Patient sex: M
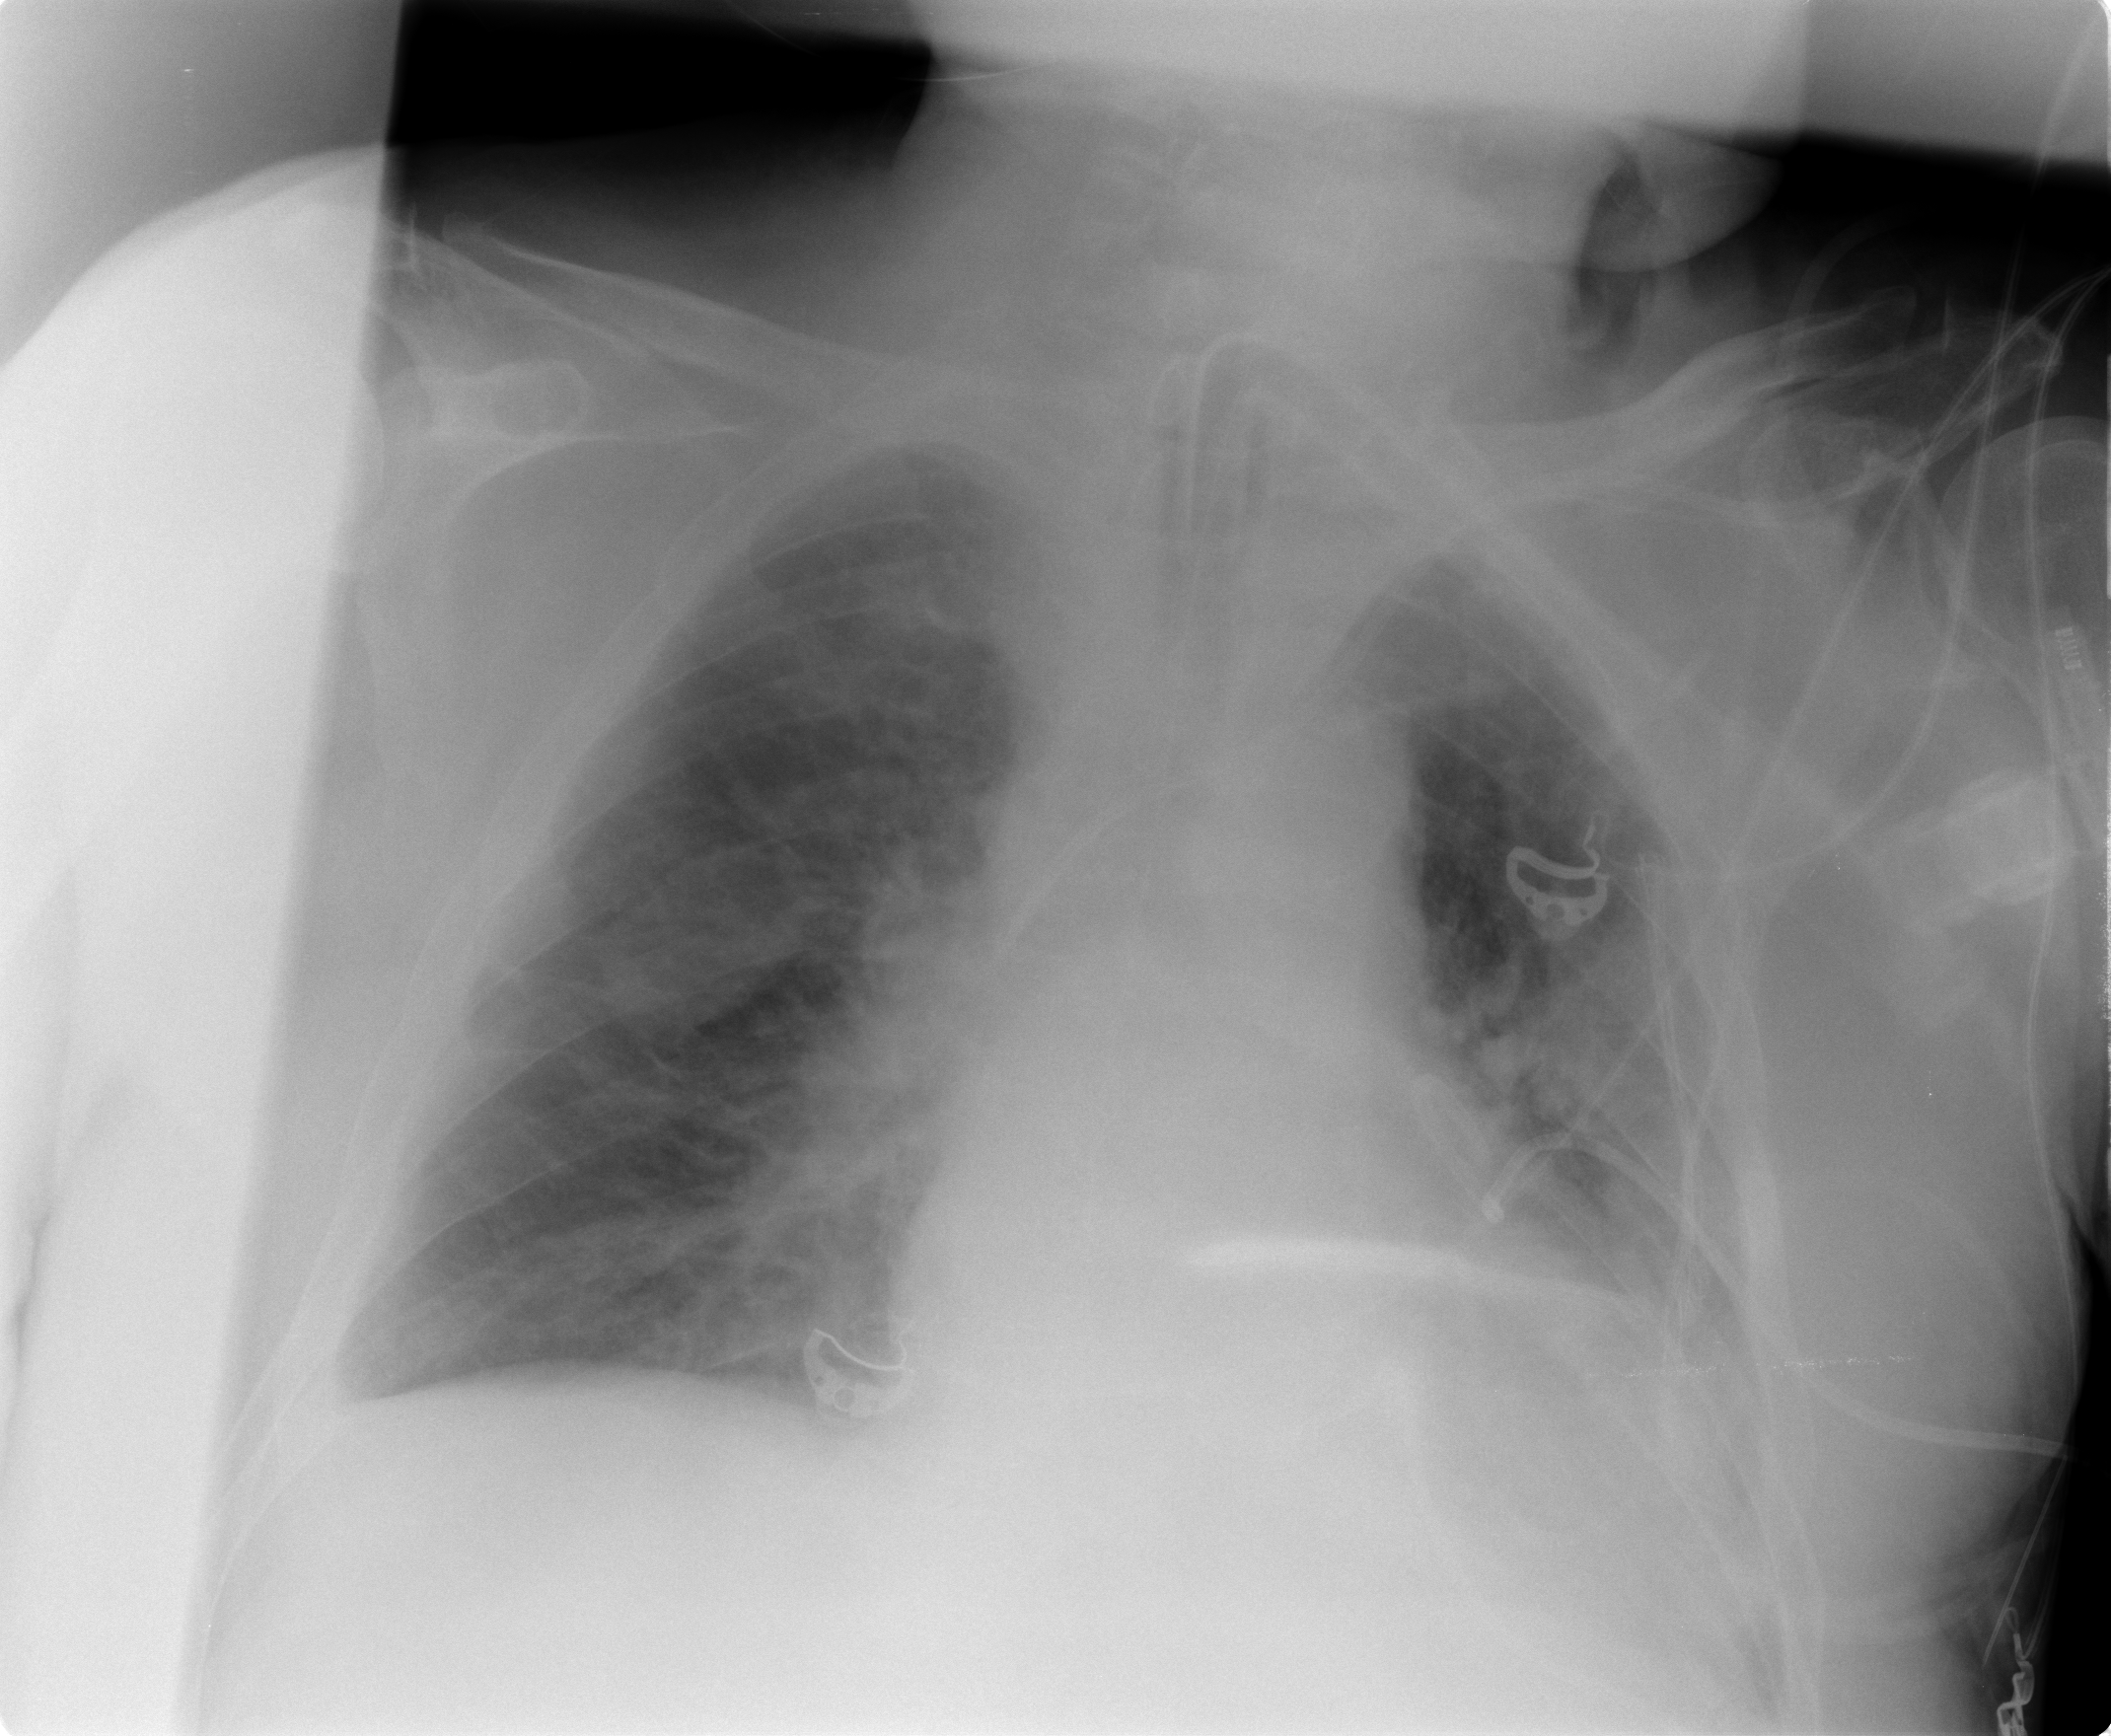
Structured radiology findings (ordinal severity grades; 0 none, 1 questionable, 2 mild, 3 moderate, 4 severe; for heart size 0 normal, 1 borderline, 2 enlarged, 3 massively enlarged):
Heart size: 2
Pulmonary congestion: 2
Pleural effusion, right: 1
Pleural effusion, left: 2
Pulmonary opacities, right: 0
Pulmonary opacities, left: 0
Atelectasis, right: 0
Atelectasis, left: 1